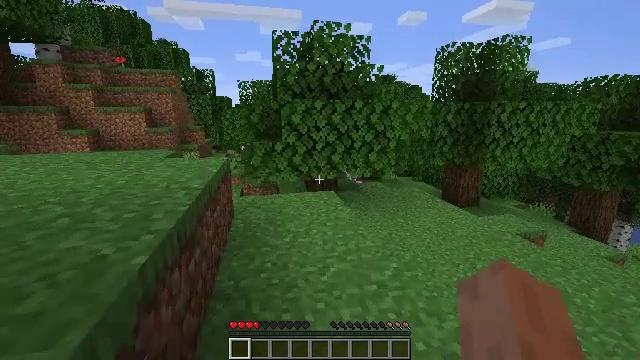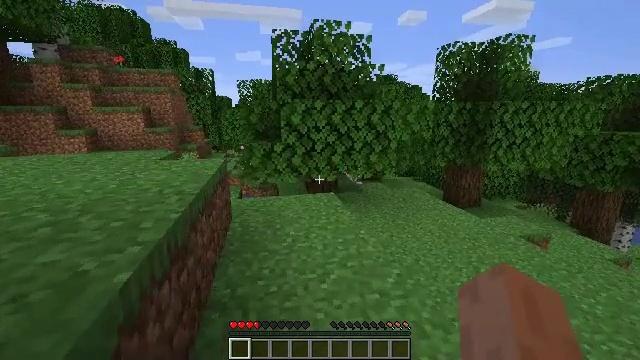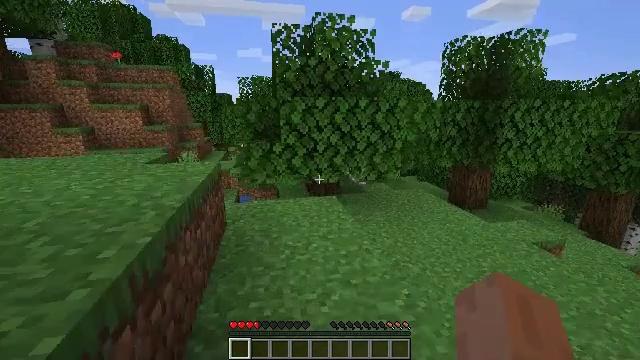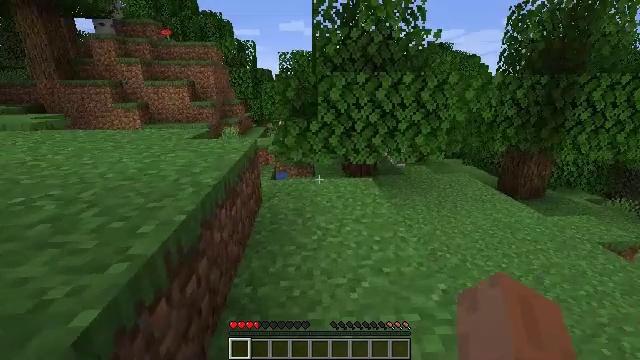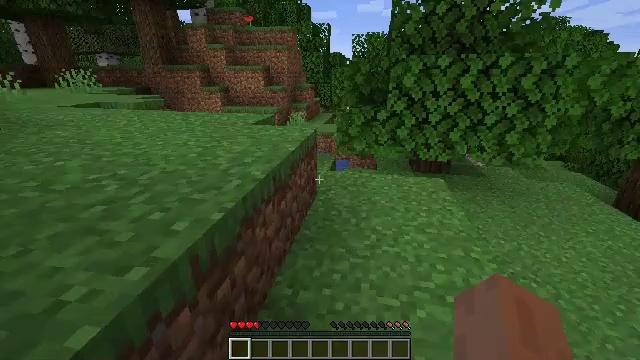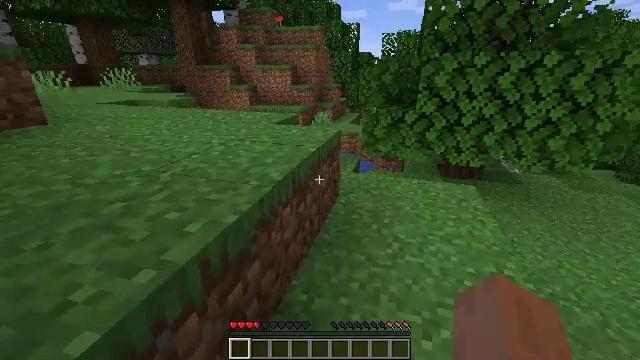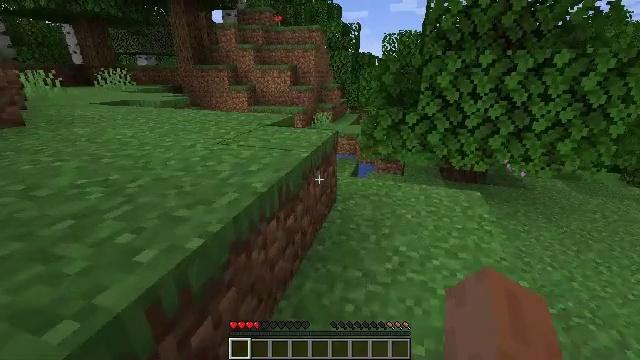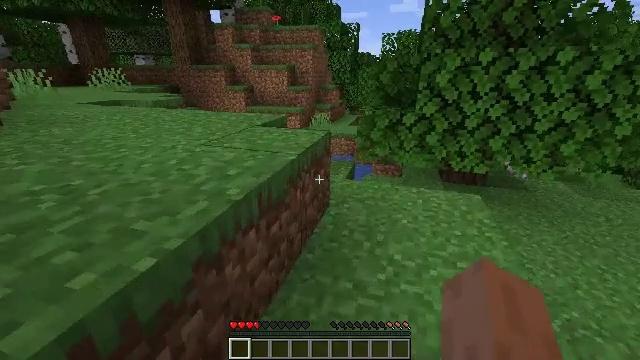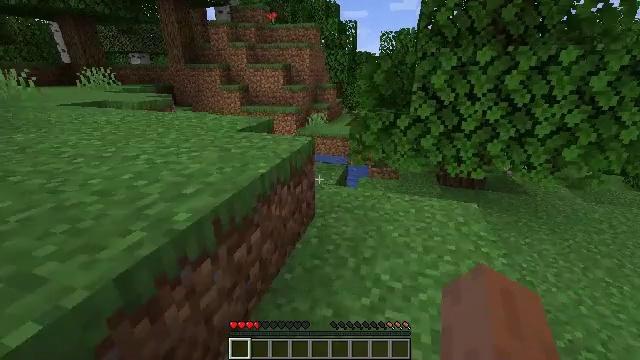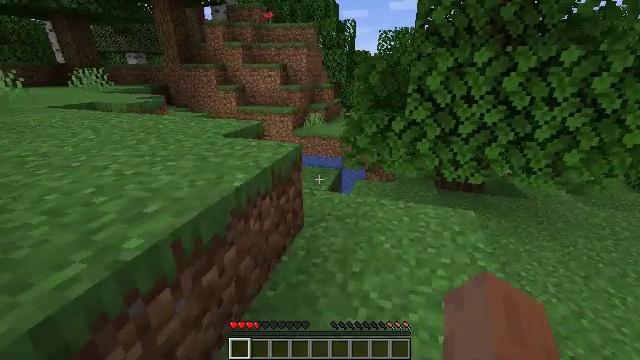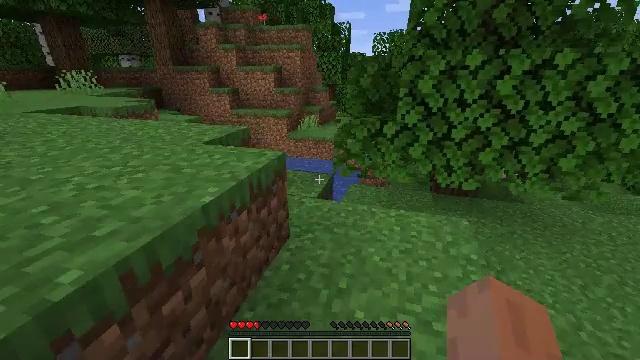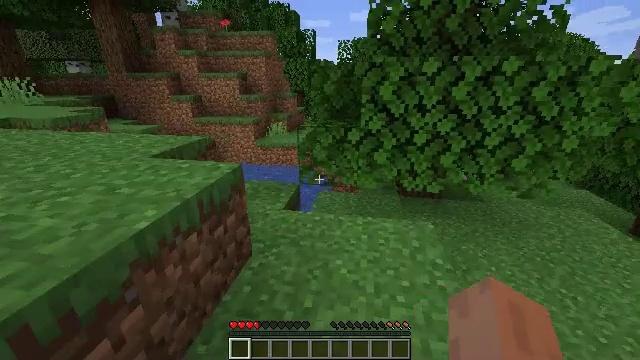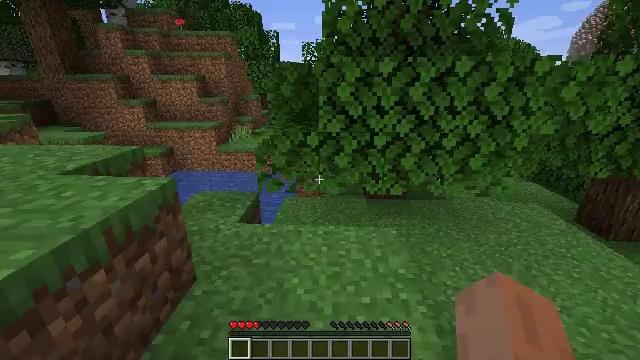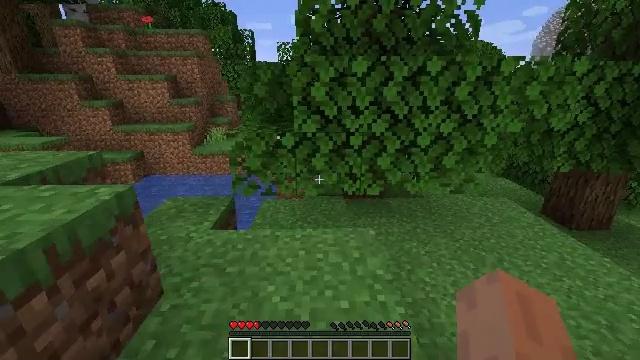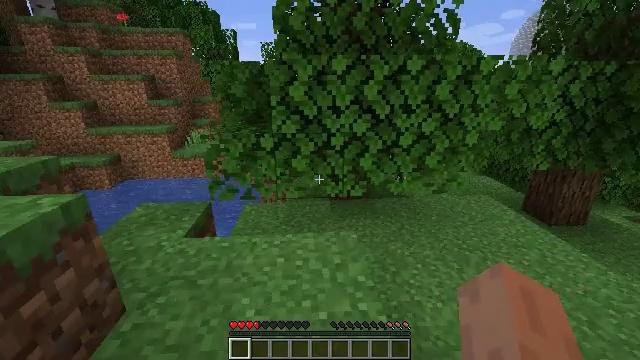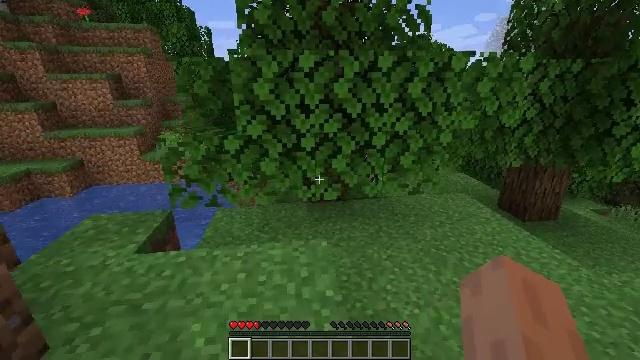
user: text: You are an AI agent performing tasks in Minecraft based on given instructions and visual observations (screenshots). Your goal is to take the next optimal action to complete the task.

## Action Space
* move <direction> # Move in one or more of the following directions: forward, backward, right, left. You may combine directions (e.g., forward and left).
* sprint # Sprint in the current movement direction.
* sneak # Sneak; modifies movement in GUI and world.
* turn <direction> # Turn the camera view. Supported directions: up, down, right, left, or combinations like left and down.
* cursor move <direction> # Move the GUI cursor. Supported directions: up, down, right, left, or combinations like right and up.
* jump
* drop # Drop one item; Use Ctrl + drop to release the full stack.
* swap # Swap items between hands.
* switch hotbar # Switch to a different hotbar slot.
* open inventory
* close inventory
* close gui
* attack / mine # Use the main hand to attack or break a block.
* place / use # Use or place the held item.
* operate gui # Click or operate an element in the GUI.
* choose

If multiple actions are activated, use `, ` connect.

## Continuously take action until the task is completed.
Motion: motion action
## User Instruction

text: Hunt a pig.
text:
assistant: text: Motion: move forward, sprint
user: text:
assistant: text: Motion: move forward, sprint
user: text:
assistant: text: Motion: move forward, sprint, turn left and down
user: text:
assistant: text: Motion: move forward, sprint, turn left and down
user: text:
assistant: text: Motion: move forward, sprint, turn left
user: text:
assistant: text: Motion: move forward and move right, sprint
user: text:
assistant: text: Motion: move forward and move right, sprint
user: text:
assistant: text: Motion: move forward and move right, sprint
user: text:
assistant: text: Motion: move forward and move right, sprint
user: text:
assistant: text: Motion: move forward and move right, sprint
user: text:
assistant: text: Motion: move forward and move right, sprint, turn right and up
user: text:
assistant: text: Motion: move forward and move right, sprint, turn right
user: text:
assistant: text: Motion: move forward and move right, sprint, turn right
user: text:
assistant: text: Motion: move forward and move right, sprint, turn right
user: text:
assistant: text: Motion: move forward and move right, sprint, turn right
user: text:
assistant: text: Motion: move forward and move right, sprint, turn right
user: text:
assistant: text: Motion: move forward and move right, sprint, turn right
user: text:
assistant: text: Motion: move forward and move right, sprint, turn right
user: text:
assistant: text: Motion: move forward, sprint, turn right
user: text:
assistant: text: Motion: move forward, sprint, turn right
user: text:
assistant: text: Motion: move forward, sprint, turn right
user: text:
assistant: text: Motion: move forward, sprint, turn right
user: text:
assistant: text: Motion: move forward, sprint, turn right
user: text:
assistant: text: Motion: move forward, sprint, turn right
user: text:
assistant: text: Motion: move forward, sprint, turn right
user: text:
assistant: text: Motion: move forward, sprint
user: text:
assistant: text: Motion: move forward, sprint
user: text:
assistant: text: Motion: move forward, sprint
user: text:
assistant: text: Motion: move forward, sprint
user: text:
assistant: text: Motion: move forward, sprint